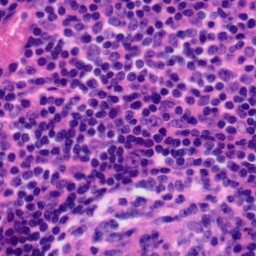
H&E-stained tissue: Tonsil